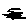
Label: zigzag